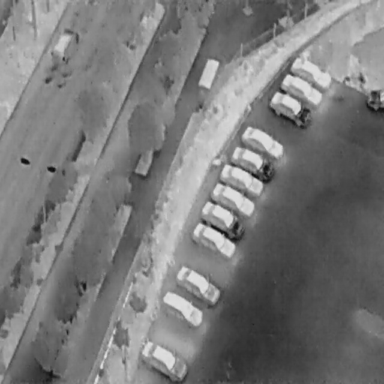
There are 14 objects shown in the infrared image, including an OtherVehicle, and 13 Cars.